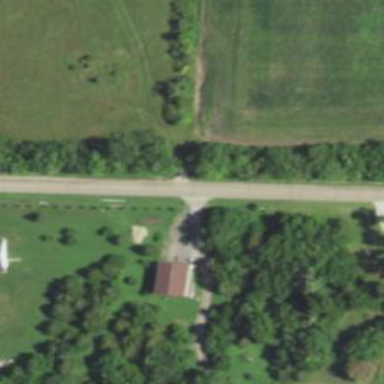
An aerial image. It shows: Driveway leading to service road.